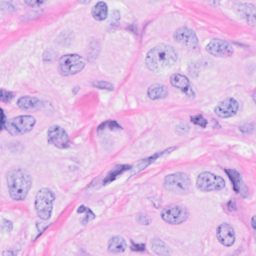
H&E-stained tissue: Breast